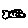
Label: fish